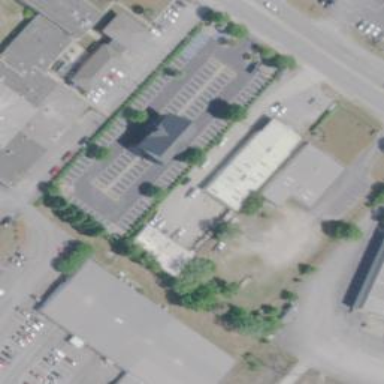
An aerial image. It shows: Parking area.